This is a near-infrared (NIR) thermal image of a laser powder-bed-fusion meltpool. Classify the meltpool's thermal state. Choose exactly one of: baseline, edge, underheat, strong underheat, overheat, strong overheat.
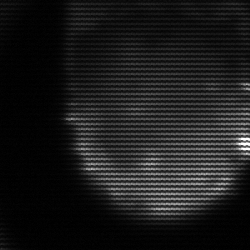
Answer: edge